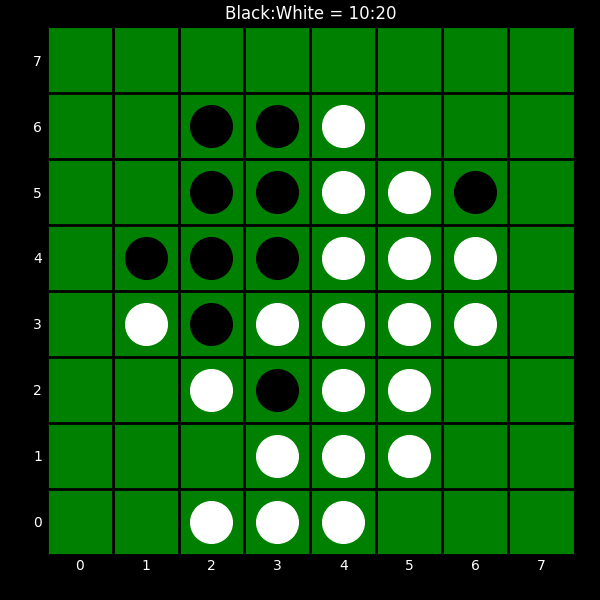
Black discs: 10
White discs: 20